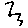
Label: zigzag